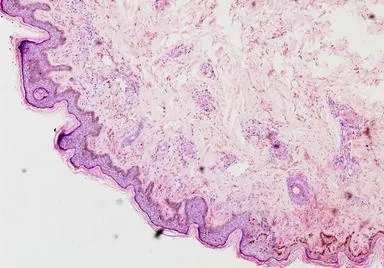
Hematoxylin and eosin staining showing the epidermis lined by keratinizing stratified squamous epithelium with evidence of spongiosis and neutrophilic infiltration (low magnification x4).
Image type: pathology (h&e)